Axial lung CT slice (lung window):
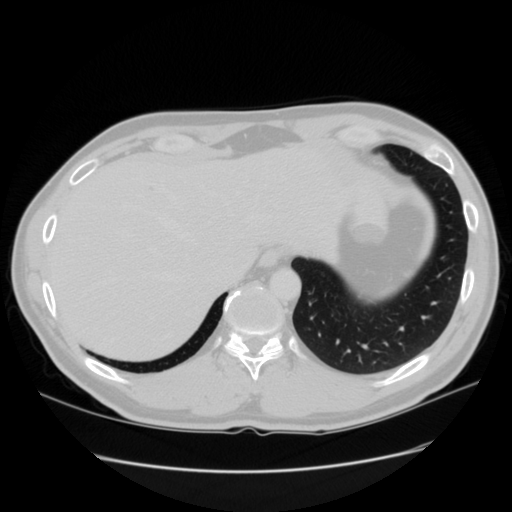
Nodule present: no